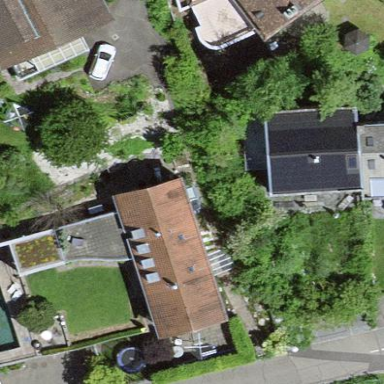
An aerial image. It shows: Detached building.